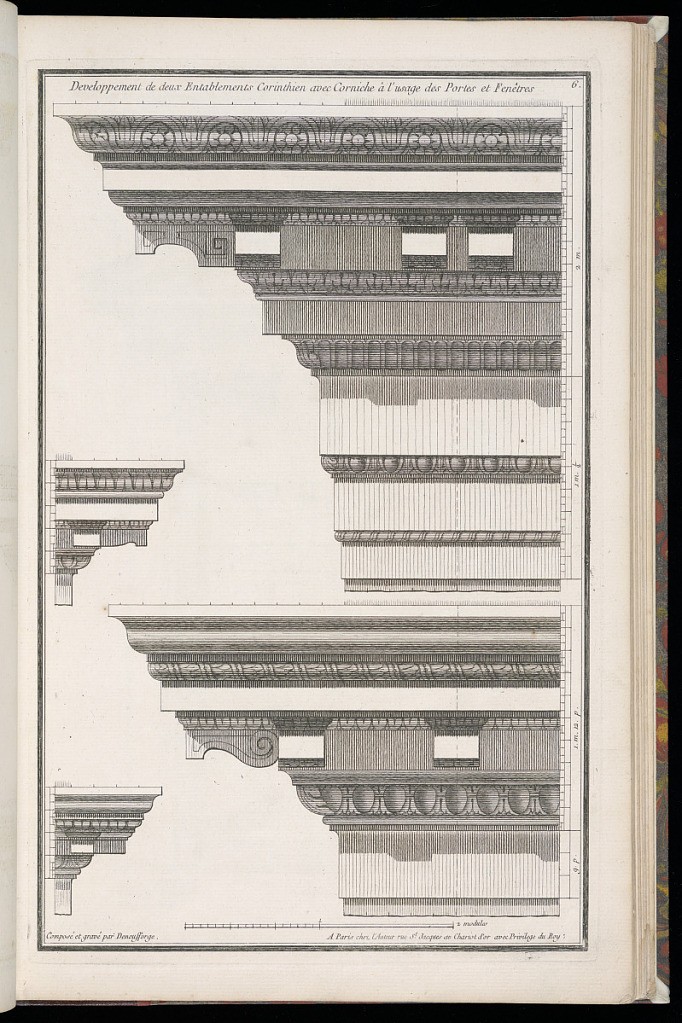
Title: Developpement de deux Entablements Architrave Corinthien avec Corniche à l'usage des Portes et Fenêtres
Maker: Jean-François de Neufforge, Flemish, 1714–1791
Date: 1768
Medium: Engraving on paper
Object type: Print
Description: Façade and profiles of two entablatures in the style of the Corinthian order. The plate is signed and numbered.